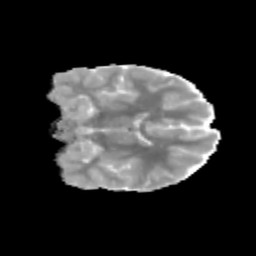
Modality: MD
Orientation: coronal
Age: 10
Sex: male
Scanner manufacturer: siemens
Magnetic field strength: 3 T
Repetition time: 3.8 s
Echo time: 0.07 s